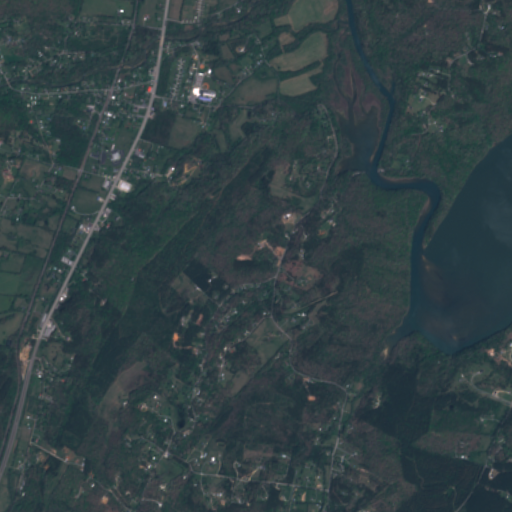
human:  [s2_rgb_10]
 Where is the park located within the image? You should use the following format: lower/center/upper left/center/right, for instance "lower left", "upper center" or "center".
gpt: The park is located in the upper center of the image.
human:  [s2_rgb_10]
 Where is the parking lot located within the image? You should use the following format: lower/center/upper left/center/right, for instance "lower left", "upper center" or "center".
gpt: The parking lot is located in the upper center of the image.
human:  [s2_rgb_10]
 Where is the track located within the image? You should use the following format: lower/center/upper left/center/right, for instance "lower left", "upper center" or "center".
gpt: There is no track in the image.